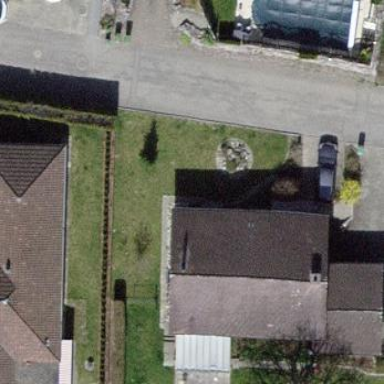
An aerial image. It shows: Simple and straightforward house.